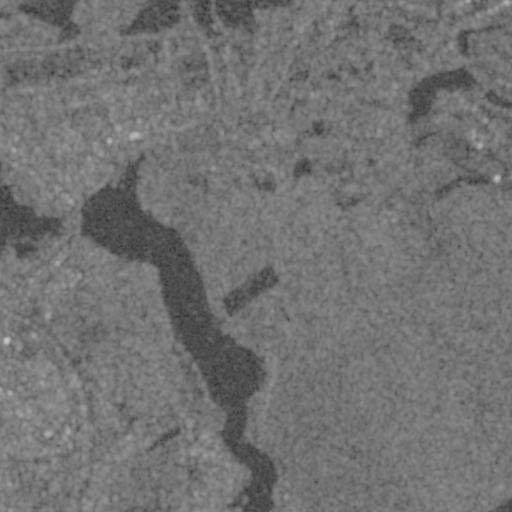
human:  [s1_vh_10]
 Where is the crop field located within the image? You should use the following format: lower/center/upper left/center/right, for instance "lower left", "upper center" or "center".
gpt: The crop field is located in the upper left of the image.
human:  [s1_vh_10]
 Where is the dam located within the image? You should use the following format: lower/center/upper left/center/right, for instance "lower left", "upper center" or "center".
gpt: The dam is located in the upper right of the image.
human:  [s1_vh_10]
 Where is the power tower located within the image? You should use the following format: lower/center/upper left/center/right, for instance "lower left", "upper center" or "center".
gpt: The power tower is located in the upper of the image.
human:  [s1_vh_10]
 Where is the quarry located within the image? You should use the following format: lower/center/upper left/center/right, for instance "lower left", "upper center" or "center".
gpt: There is no quarry in the image.

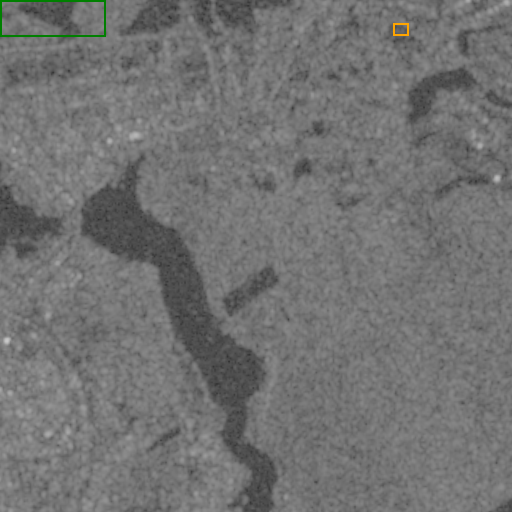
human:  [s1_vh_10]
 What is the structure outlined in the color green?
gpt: The structure outlined in green is a crop field.
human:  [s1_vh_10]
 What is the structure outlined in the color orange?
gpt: The structure outlined in orange is a park.
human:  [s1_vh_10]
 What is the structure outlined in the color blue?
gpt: There is no blue outline.